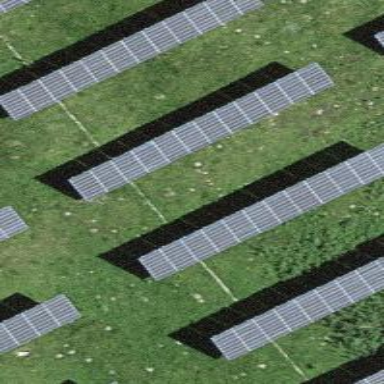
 consisting of solar photovoltaic panels."